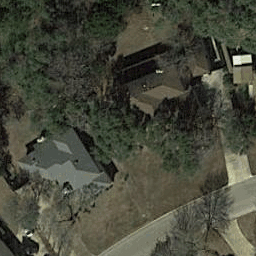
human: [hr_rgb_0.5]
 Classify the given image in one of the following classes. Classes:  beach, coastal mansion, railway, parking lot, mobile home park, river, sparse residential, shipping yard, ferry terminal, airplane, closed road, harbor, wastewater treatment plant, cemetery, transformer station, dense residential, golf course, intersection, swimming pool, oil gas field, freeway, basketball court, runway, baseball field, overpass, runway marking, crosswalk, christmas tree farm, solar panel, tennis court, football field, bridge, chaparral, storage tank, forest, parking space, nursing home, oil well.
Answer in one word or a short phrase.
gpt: sparse residential